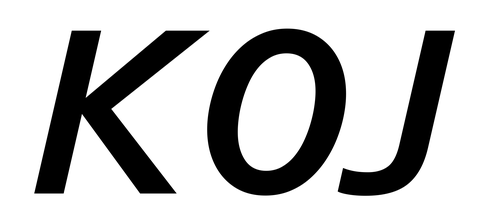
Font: InstrumentSans-Italic_SemiBold_Italic